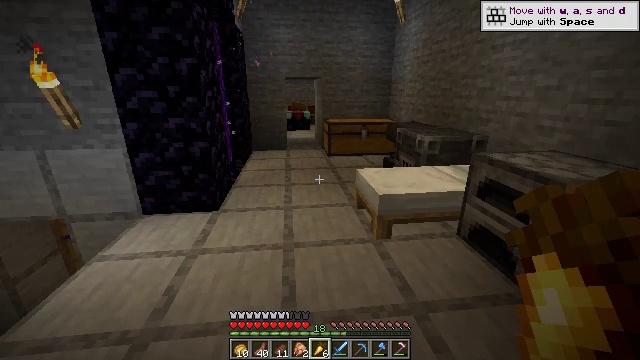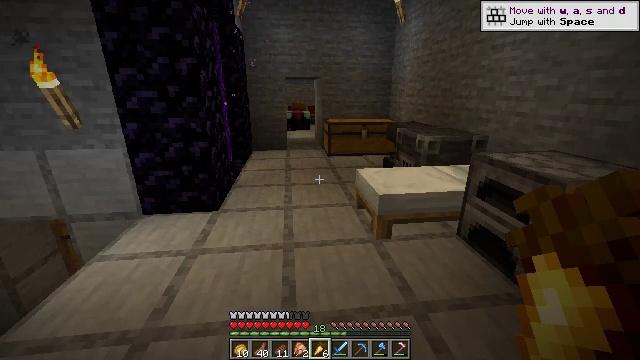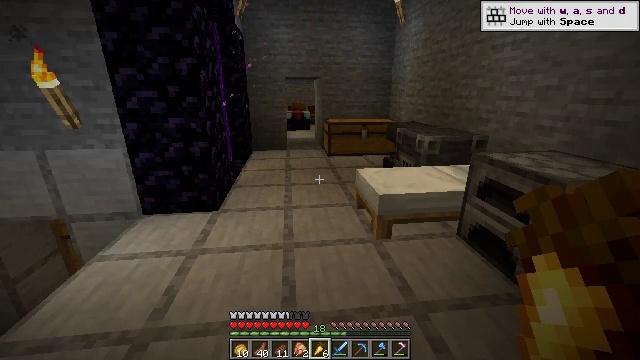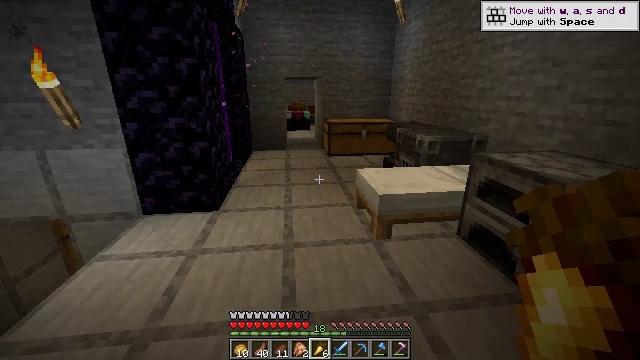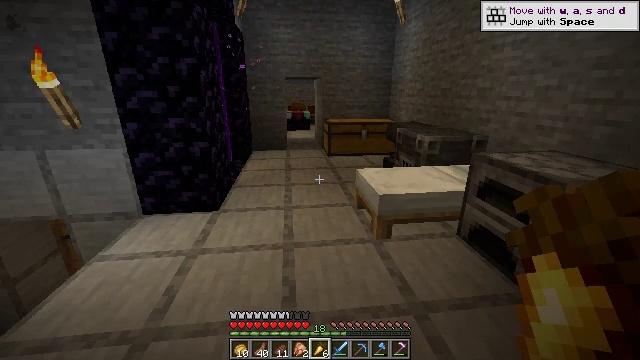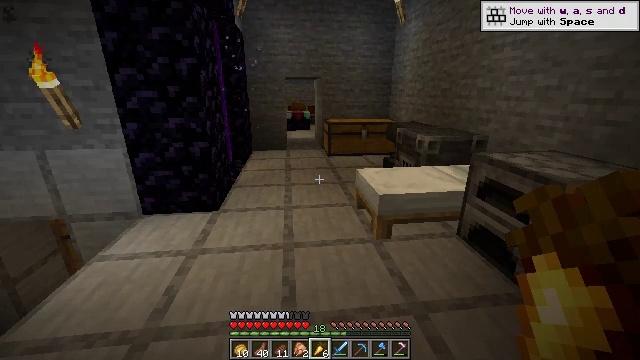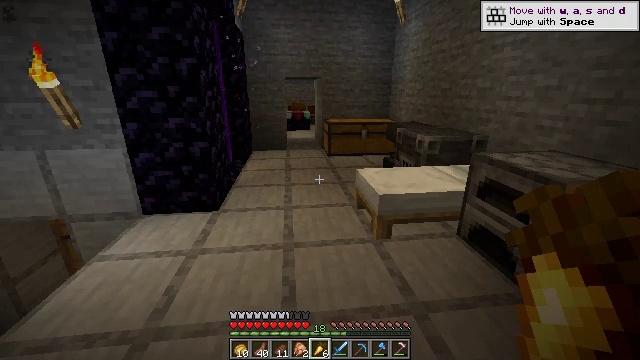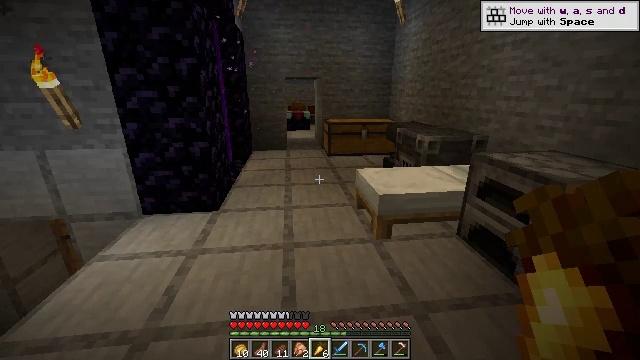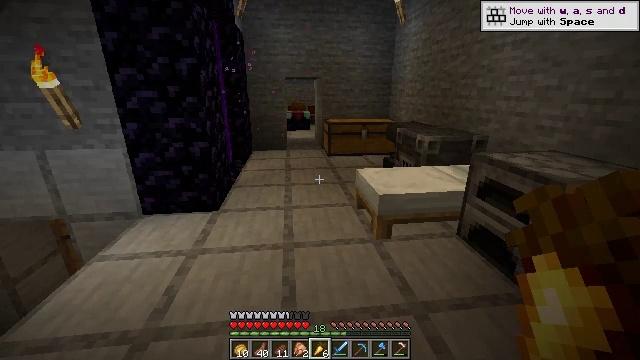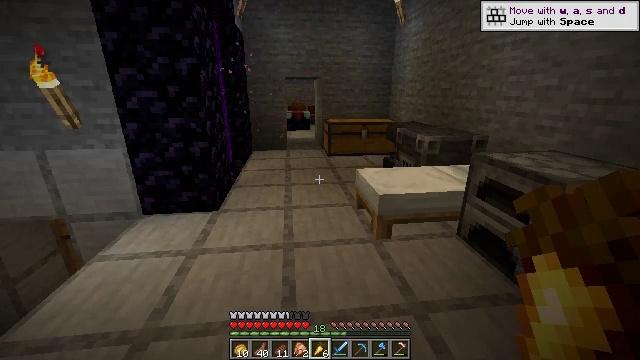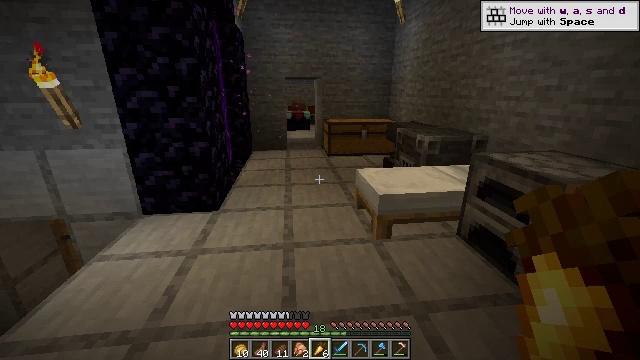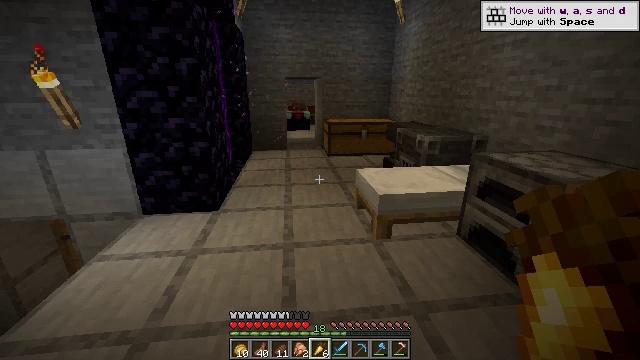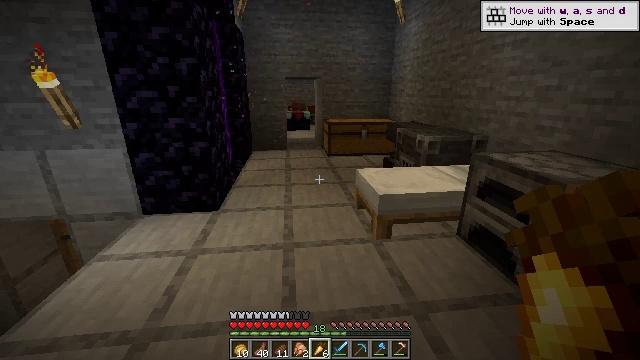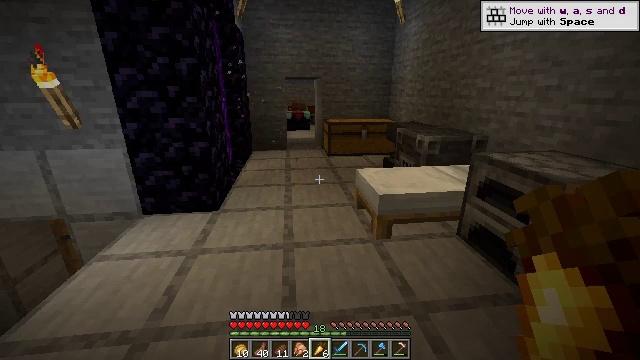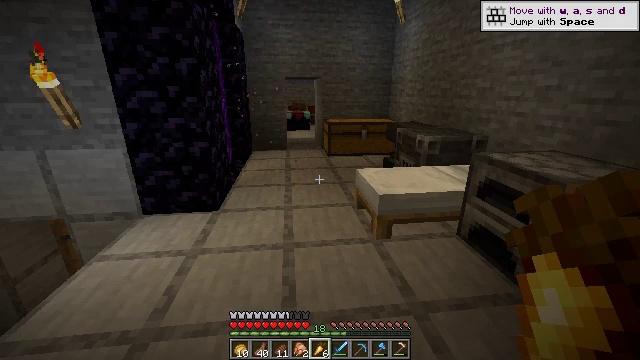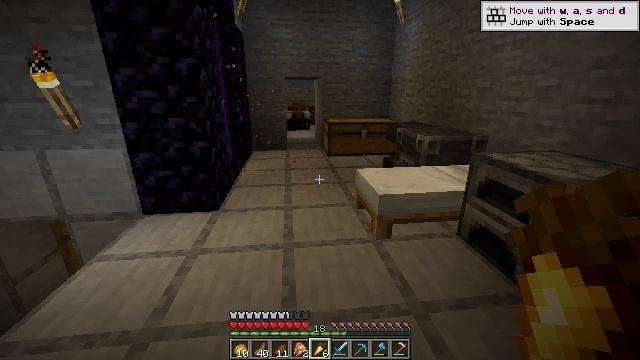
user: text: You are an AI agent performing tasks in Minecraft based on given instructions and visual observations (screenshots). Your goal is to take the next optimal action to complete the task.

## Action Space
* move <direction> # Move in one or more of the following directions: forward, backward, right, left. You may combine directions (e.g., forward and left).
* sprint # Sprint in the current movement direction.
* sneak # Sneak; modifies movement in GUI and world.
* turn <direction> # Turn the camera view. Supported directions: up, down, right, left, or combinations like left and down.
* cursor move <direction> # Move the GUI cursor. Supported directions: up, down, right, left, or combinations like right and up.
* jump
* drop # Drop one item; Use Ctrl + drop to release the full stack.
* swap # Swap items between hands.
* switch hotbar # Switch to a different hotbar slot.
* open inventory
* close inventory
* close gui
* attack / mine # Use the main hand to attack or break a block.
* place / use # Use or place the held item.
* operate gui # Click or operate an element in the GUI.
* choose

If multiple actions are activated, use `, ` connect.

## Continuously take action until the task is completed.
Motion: motion action
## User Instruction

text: Create a tripwire hook using iron ingot, a stick, and a wooden plank.
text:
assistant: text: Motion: no_op
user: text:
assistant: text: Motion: no_op
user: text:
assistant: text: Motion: no_op
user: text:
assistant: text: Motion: no_op
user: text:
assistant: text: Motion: no_op
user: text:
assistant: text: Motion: no_op
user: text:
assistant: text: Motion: no_op
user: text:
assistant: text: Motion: no_op
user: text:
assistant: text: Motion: no_op
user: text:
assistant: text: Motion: no_op
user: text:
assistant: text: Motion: no_op
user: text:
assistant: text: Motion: no_op
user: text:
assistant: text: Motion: no_op
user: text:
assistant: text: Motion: no_op
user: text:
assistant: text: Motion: no_op
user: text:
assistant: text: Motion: no_op
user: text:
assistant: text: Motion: no_op
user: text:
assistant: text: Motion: no_op
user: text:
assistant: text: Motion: no_op
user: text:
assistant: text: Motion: no_op
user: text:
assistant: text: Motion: no_op
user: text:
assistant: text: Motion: no_op
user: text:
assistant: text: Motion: no_op
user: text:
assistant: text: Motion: no_op
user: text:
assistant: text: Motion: no_op
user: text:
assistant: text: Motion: no_op
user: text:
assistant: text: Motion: no_op
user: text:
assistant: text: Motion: no_op
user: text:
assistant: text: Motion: no_op
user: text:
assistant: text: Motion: no_op